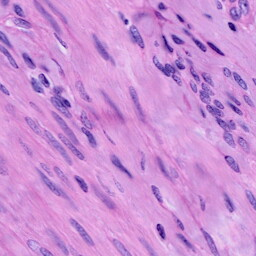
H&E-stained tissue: Cervix